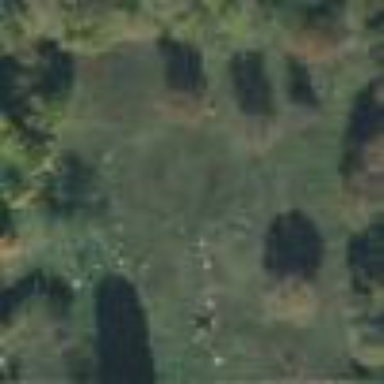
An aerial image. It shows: Cemetery or graveyard.